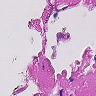
Metastatic tissue present: no